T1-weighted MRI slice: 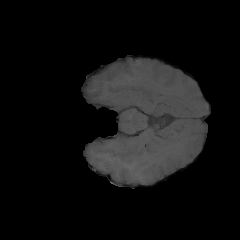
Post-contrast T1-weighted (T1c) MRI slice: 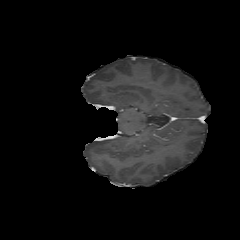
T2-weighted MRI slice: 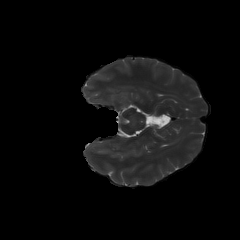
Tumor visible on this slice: no